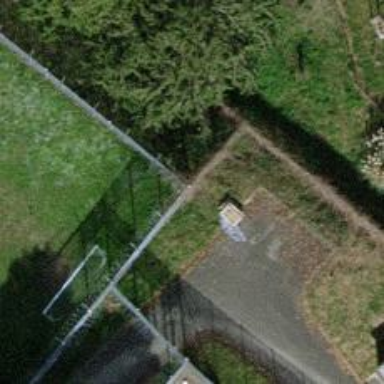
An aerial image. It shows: Fence is in the image.